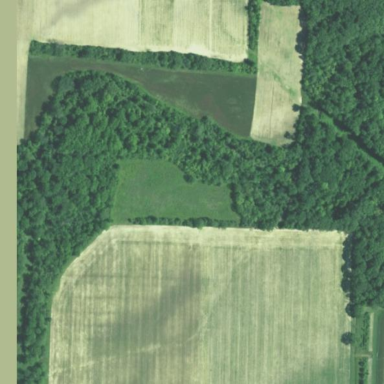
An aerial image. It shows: Deciduous broadleaved woodland.